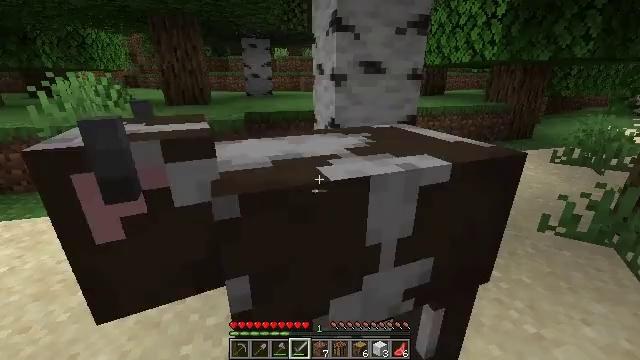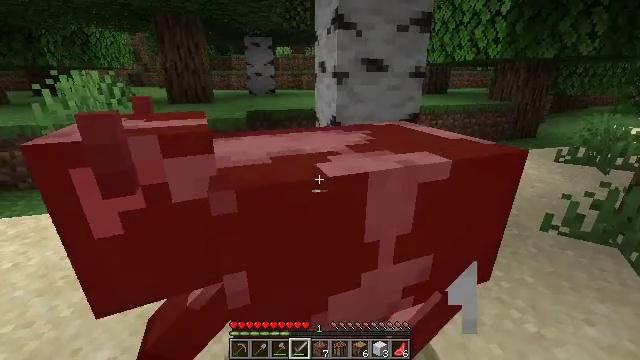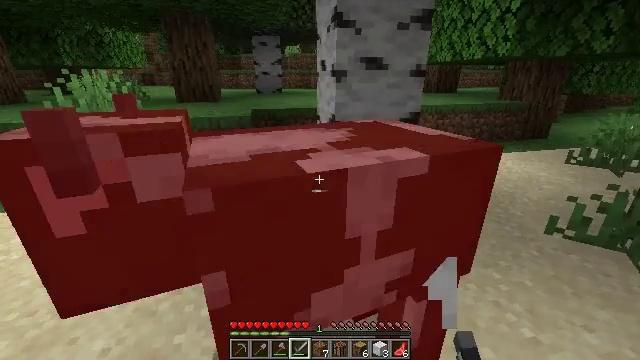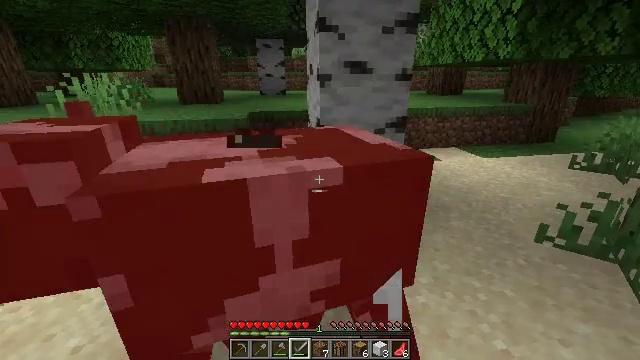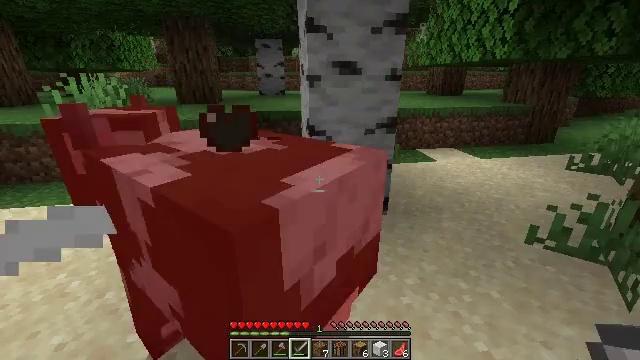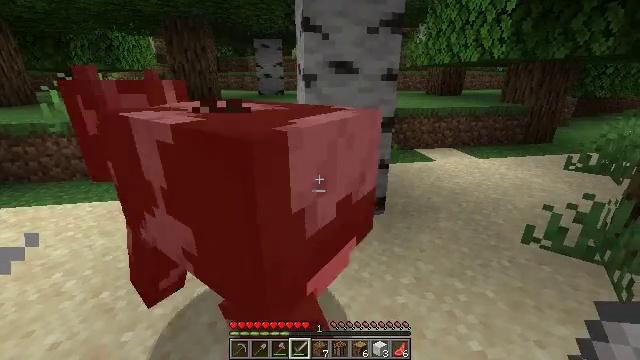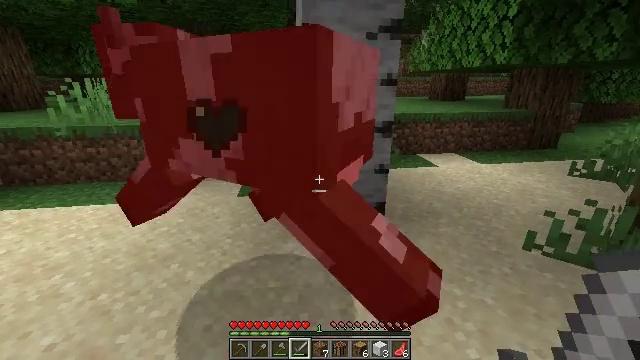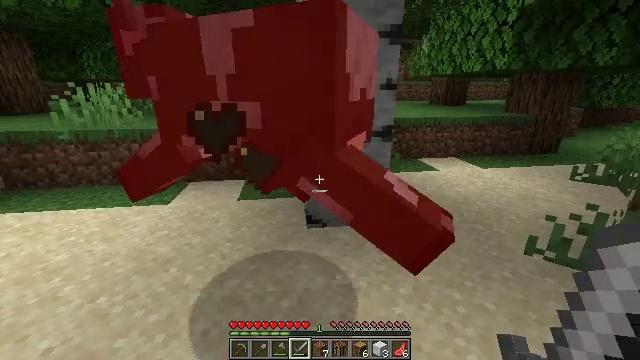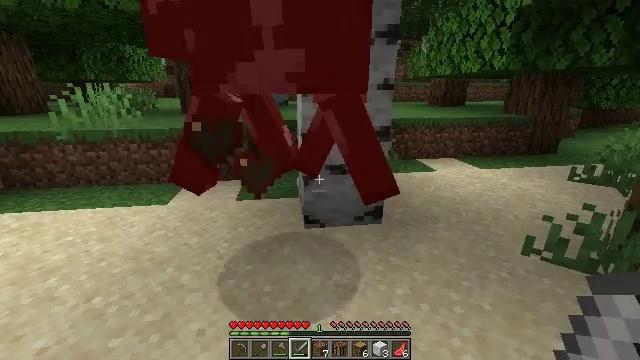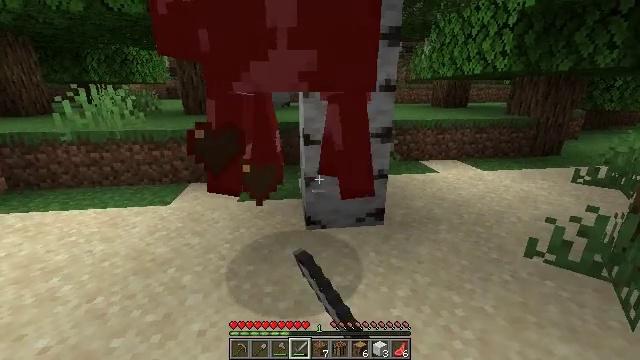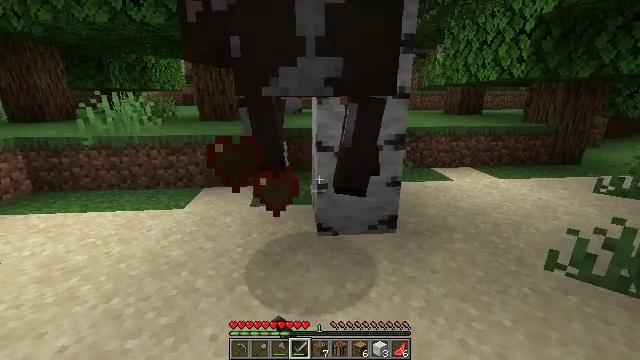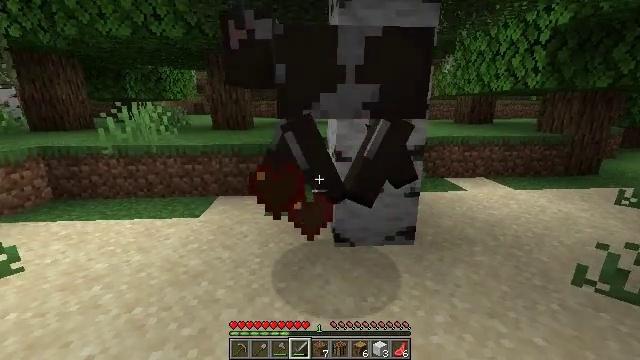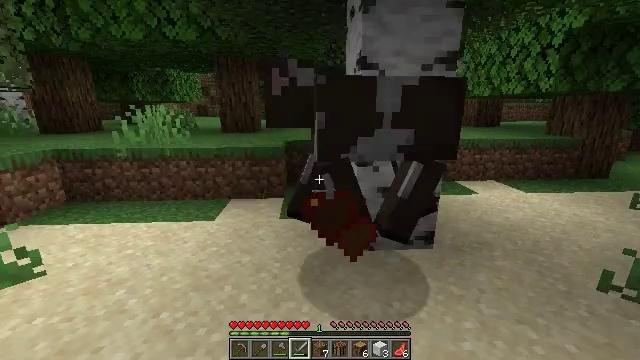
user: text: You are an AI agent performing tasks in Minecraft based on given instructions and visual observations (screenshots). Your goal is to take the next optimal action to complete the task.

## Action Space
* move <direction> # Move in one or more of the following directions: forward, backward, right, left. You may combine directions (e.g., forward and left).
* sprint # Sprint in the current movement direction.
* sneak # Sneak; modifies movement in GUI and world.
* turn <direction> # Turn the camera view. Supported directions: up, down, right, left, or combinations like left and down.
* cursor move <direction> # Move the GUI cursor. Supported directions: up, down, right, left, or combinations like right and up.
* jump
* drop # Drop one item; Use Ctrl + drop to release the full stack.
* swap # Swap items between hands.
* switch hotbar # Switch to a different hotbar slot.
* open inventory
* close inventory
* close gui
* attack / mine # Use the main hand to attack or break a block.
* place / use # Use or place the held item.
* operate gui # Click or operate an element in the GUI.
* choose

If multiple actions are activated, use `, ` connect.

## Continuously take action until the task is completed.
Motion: motion action
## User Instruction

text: Hunt a cow.
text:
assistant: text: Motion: move right, attack / mine
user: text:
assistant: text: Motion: move right, turn left, attack / mine
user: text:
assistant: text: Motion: move right, turn left, attack / mine
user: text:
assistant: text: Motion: attack / mine
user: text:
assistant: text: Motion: attack / mine
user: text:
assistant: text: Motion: turn up
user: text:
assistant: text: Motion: no_op
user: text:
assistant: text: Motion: attack / mine
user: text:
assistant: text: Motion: attack / mine
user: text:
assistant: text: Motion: move left, turn left and up, attack / mine
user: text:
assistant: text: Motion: move left, turn left and up
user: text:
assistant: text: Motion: move left, attack / mine
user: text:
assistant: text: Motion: attack / mine